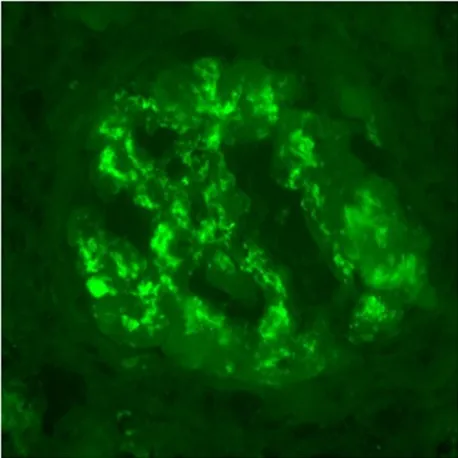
Immunofluorescence microscopy. IgA deposits are observed within mesangium and glomerular membranes (400x).
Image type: pathology (immunostaining)